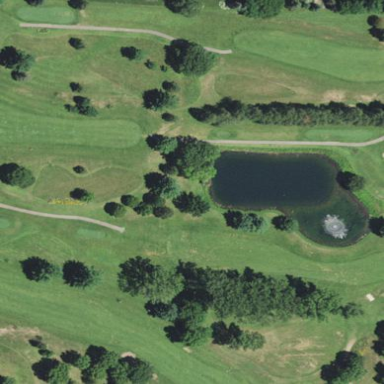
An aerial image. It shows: Picturesque scene of golf course with lateral water hazard.